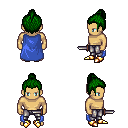
a pixel art fantasy rpg character, male body template, human, tanned skin, blue cape, metal pants, green short topknot hairstyle, gold boots, dagger, four views (front, back, left, right), 2x2 character sprite sheet, small pixel art, hard edges, no anti-aliasing